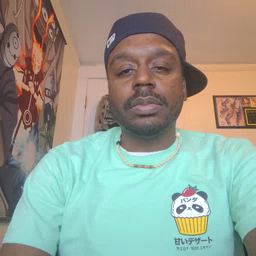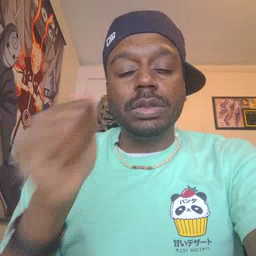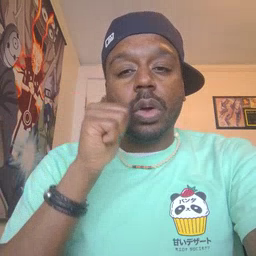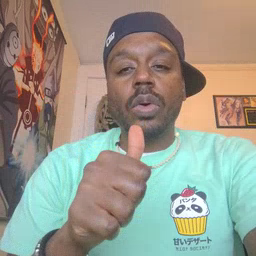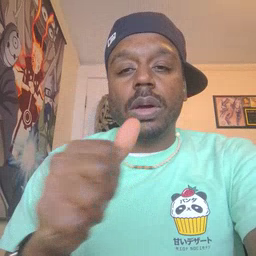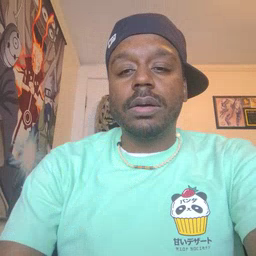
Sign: girl